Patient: sex F, age 31
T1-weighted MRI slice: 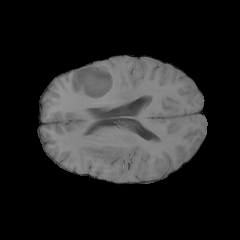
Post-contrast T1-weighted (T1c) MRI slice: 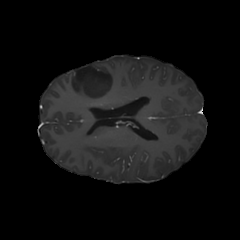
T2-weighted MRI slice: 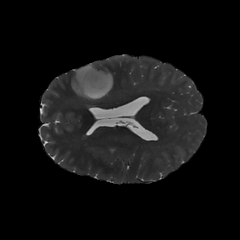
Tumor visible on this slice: yes
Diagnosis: Astrocytoma, IDH-mutant
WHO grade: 2